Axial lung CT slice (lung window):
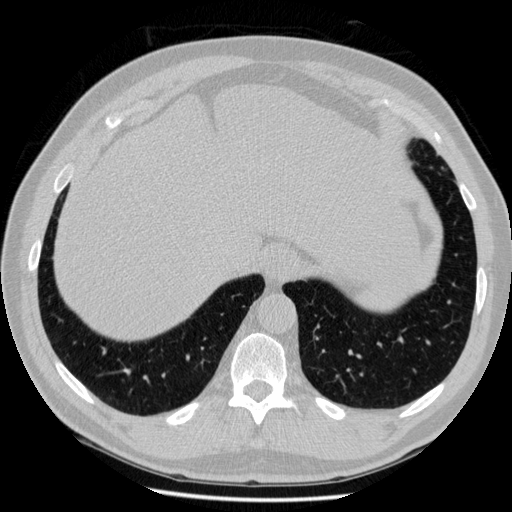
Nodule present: no